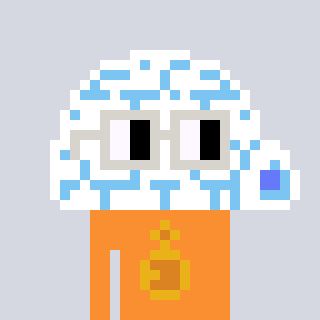
a pixel art character with square light gray glasses, a igloo-shaped head and a orange-colored body on a cool background